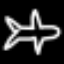
Label: airplane